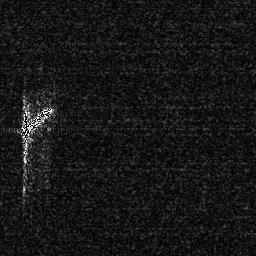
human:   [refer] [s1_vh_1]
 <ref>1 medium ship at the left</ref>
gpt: <box>[[6, 40, 21, 54, 0]]</box>